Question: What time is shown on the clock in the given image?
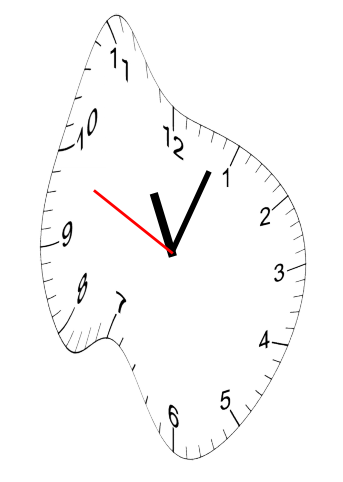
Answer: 11:03:49